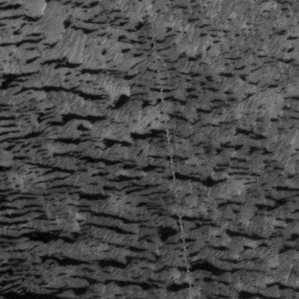
Label: frost